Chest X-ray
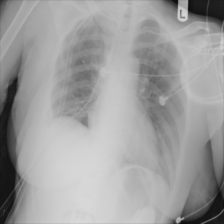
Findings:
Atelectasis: negative
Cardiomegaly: negative
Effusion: negative
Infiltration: negative
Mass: negative
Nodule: negative
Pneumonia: negative
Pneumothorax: positive
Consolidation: negative
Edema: negative
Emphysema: negative
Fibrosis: negative
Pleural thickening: negative
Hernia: negative